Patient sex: F
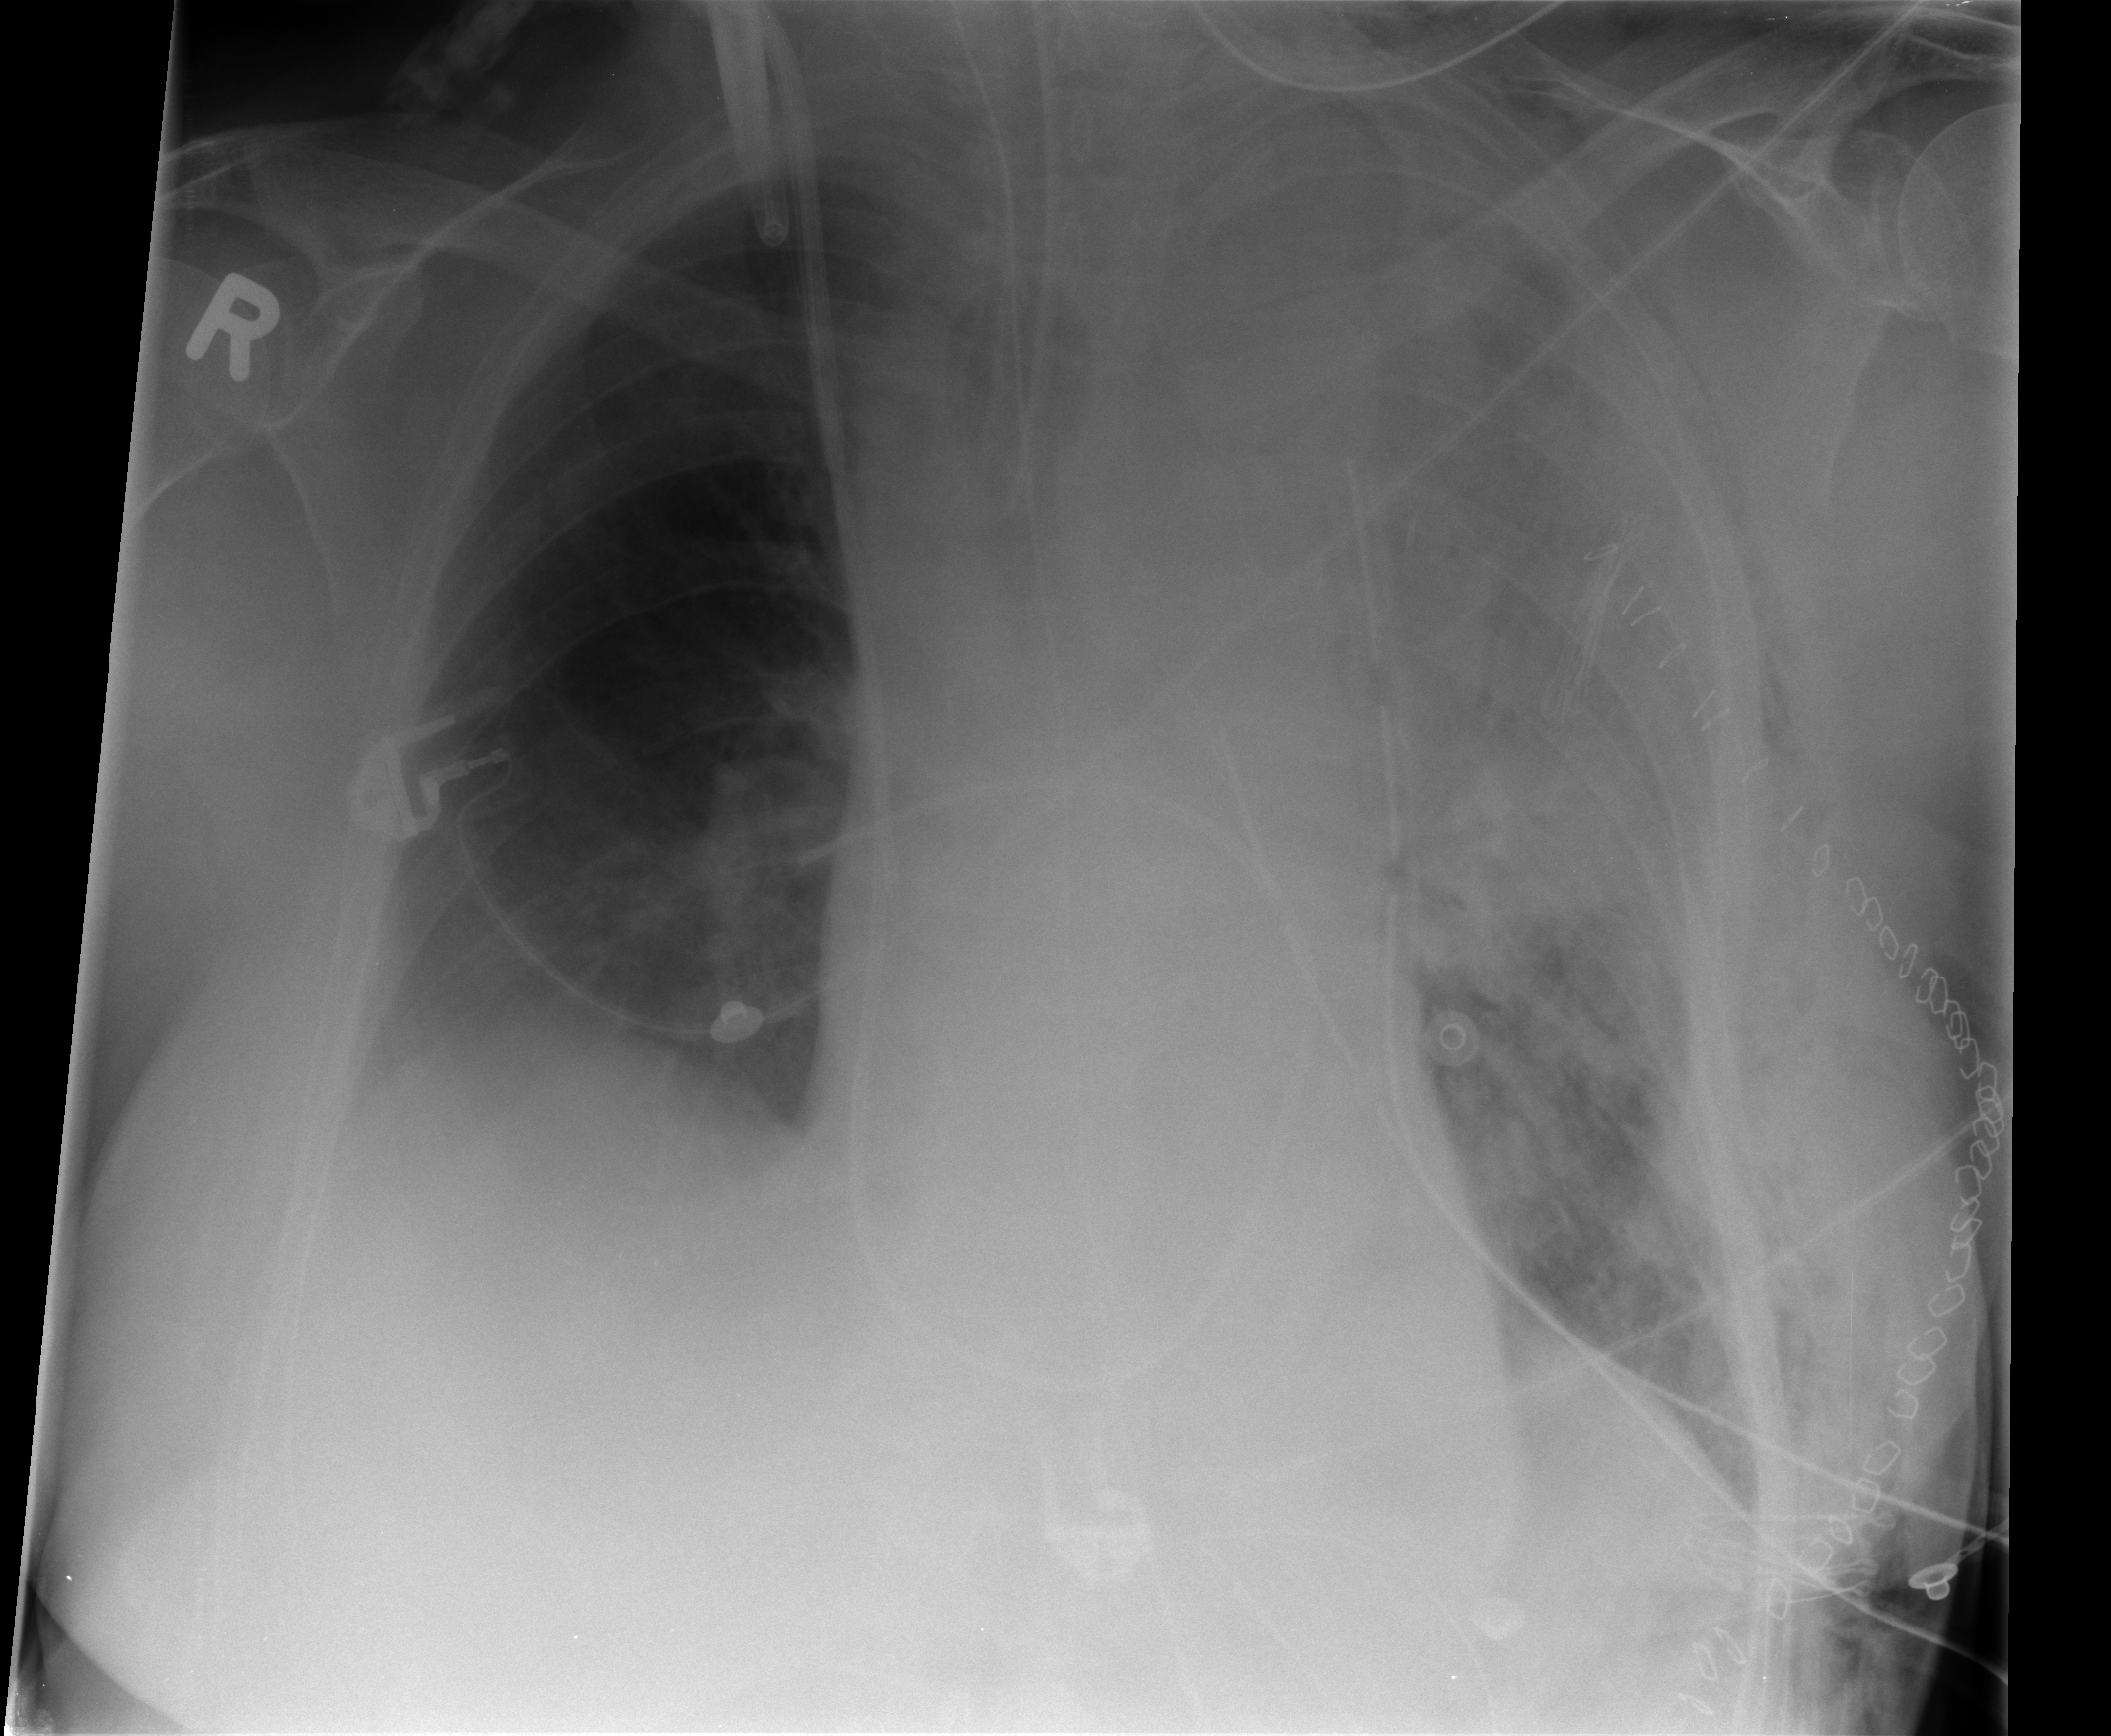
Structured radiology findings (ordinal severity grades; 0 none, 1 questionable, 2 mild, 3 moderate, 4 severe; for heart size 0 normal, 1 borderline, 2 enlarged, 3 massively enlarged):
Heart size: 0
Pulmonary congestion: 0
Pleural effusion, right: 1
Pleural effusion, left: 2
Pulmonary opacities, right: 0
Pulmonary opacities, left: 3
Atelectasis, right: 1
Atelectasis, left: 3